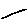
Label: line